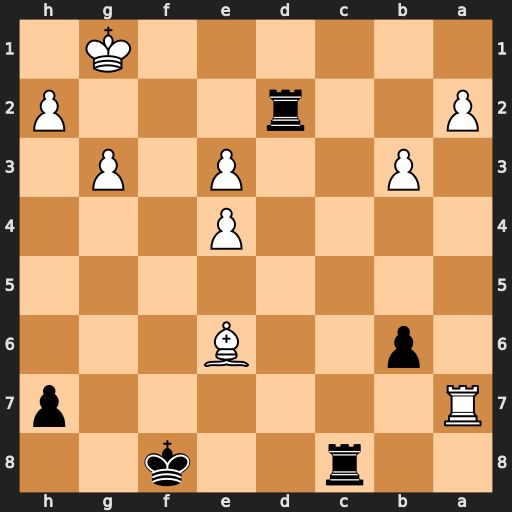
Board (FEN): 2r2k2/R6p/1p2B3/8/4P3/1P2P1P1/P2r3P/6K1
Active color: b
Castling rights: -
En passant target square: -
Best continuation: Rc1#